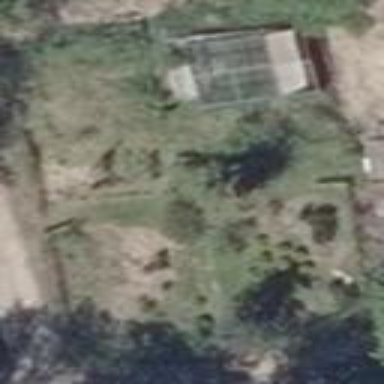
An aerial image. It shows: Garden that is leisure land.